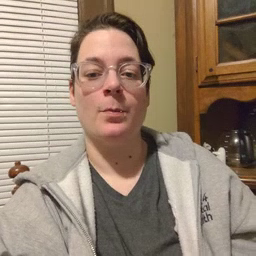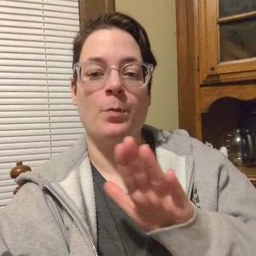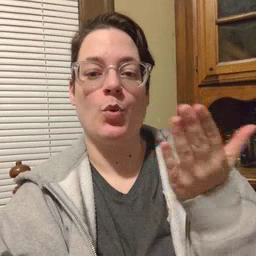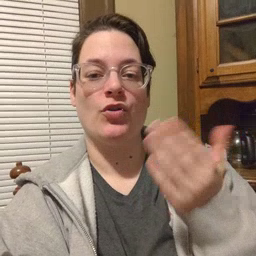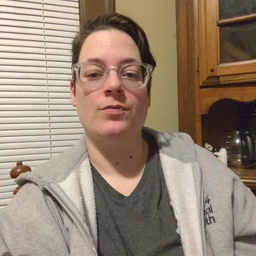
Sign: book